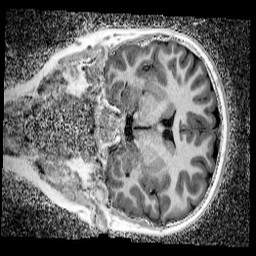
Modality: UNIT1_denoised
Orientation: coronal
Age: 11
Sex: male
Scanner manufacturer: siemens
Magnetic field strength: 3 T
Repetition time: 4 s
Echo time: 0.00299 s